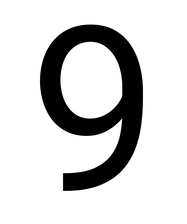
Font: Roboto_Regular